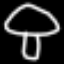
Label: mushroom